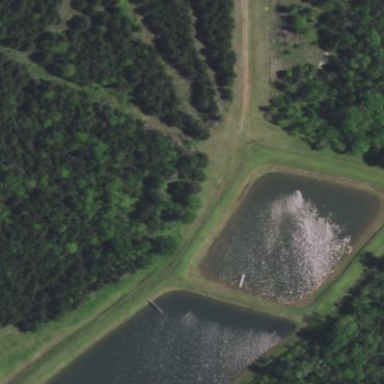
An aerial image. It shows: Covered man-made reservoir.